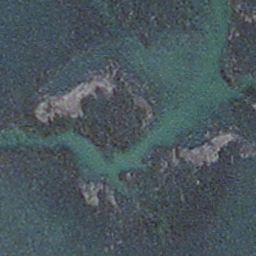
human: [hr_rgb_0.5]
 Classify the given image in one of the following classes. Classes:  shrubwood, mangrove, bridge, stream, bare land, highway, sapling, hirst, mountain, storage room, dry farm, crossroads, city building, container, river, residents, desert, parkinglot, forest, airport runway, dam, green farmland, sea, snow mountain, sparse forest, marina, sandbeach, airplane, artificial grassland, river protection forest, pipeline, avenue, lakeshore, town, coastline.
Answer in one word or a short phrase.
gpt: stream